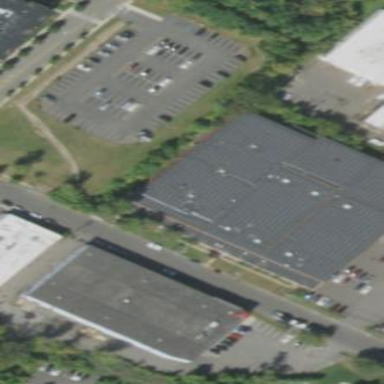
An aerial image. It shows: Building.